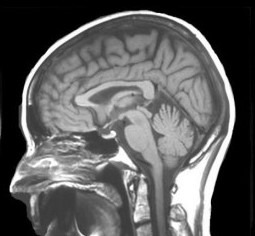
Label: notumor